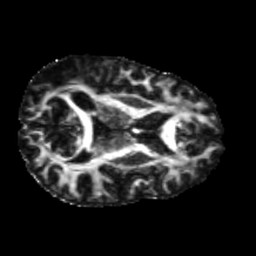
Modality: FA
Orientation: axial
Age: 39
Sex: female
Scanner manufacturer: siemens
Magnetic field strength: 3 T
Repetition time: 5.25 s
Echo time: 0.08 s